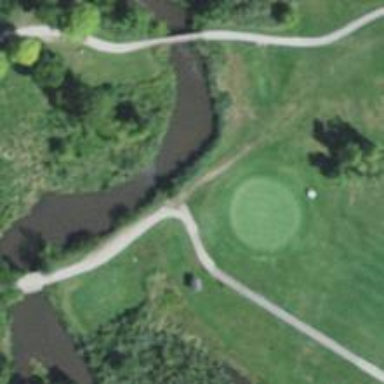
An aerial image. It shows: Path for both roads and golfers.